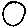
Label: circle